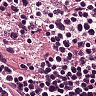
Metastatic tissue present: no